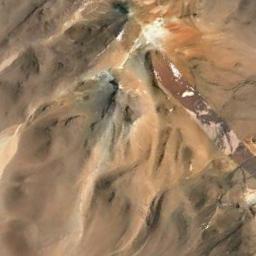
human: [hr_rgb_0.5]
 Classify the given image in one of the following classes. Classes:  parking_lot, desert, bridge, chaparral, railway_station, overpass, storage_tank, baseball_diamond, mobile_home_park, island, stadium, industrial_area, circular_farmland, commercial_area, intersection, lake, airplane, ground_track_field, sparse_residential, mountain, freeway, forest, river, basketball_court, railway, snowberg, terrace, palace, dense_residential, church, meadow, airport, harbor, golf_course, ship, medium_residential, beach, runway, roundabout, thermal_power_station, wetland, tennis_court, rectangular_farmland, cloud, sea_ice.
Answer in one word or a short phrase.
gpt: mountain